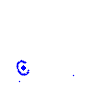
Particle: electron